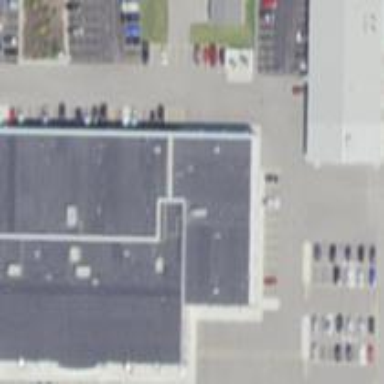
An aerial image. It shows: Car shop building.